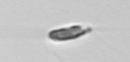
Label: Chrysochromulina